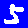
Digit: 5